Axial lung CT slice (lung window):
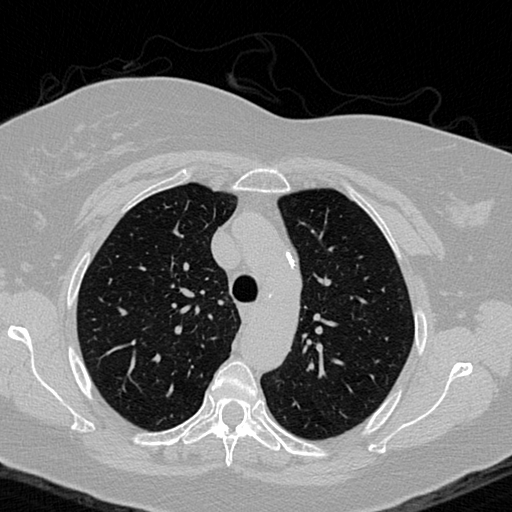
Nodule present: no